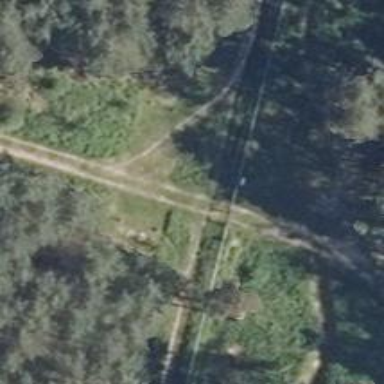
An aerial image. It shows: Ground path.